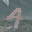
Label: 4